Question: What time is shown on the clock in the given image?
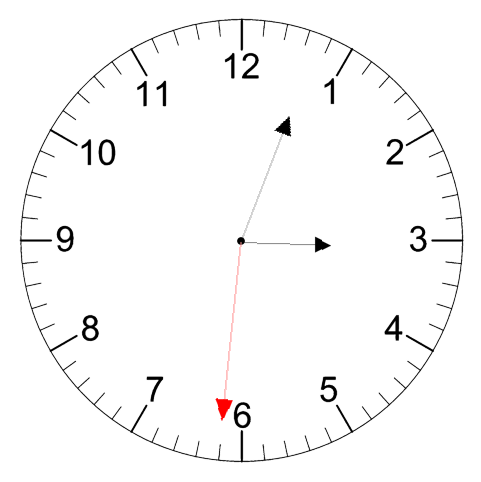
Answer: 03:03:31